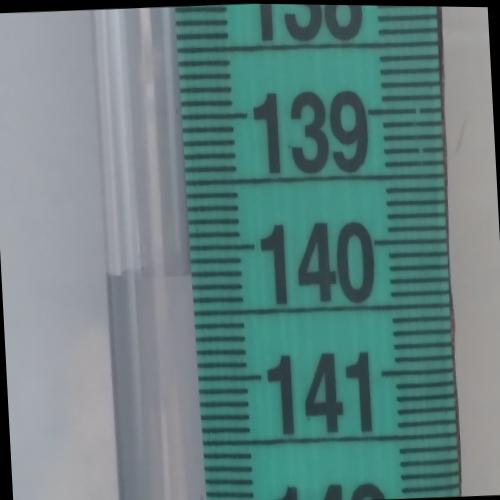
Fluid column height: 140.2 cm